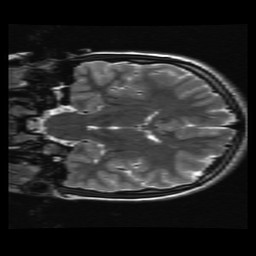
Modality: T2w
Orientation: coronal
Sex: female
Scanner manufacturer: ge
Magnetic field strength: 3 T
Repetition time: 5 s
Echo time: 0.1012 s